Question: I made slidinguppanel using this repository <URL>
However, it contains one bug which is not covered anywhere.
When I touch anywhere to expand panel (listview) works well, but while I'm trying to expand it by holding a top of a list view (blue line on screen2) panel hide under the map (framelayout) (screen3)
How it's even possible that this blue line hiding panel under mapfragment and rest of listview expand it well?
Any ideas why? Please give me just a hint how to fix it?
Please look at the screen:

'''
<?xml version="1.0" encoding="utf-8"?>
<RelativeLayout
xmlns:android="http://schemas.android.com/apk/res/android"
xmlns:app="http://schemas.android.com/apk/res-auto"
android:layout_width="fill_parent"
android:layout_height="fill_parent">
<org.sothree.slidinguppanel.SlidingUpPanelLayout
android:id="@+id/slidingLayout"
android:gravity="bottom"
app:shadowHeight="0dp"
app:paralaxOffset="@dimen/paralax_offset"
android:layout_width="fill_parent"
android:layout_height="fill_parent">
<FrameLayout
android:gravity="top"
android:layout_width="fill_parent"
android:layout_height="fill_parent"
android:layout_below="@+id/button">
<RelativeLayout
android:id="@+id/mapContainer"
android:layout_width="fill_parent"
android:layout_height="497dp"/>
</FrameLayout>
<RelativeLayout
android:id="@+id/slidingContainer"
android:layout_width="fill_parent"
android:layout_height="fill_parent"
android:layout_below="@+id/button">
<View
android:id="@+id/transparentView"
android:visibility="gone"
android:layout_width="fill_parent"
android:layout_height="@dimen/map_height"
android:layout_alignParentTop="true"/>
<ListView
android:id="@+id/listView1"
android:cacheColorHint="@android:color/white"
android:drawSelectorOnTop="true"
android:dividerHeight="@dimen/divider_height"
android:divider="@android:color/darker_gray"
android:background="@android:color/transparent"
android:layout_width="fill_parent"
android:layout_height="fill_parent"
android:layout_below="@id/transparentView"
android:smoothScrollbar="true"
android:layout_marginTop="0dp"/>
</RelativeLayout>
</org.sothree.slidinguppanel.SlidingUpPanelLayout>
</RelativeLayout>
'''
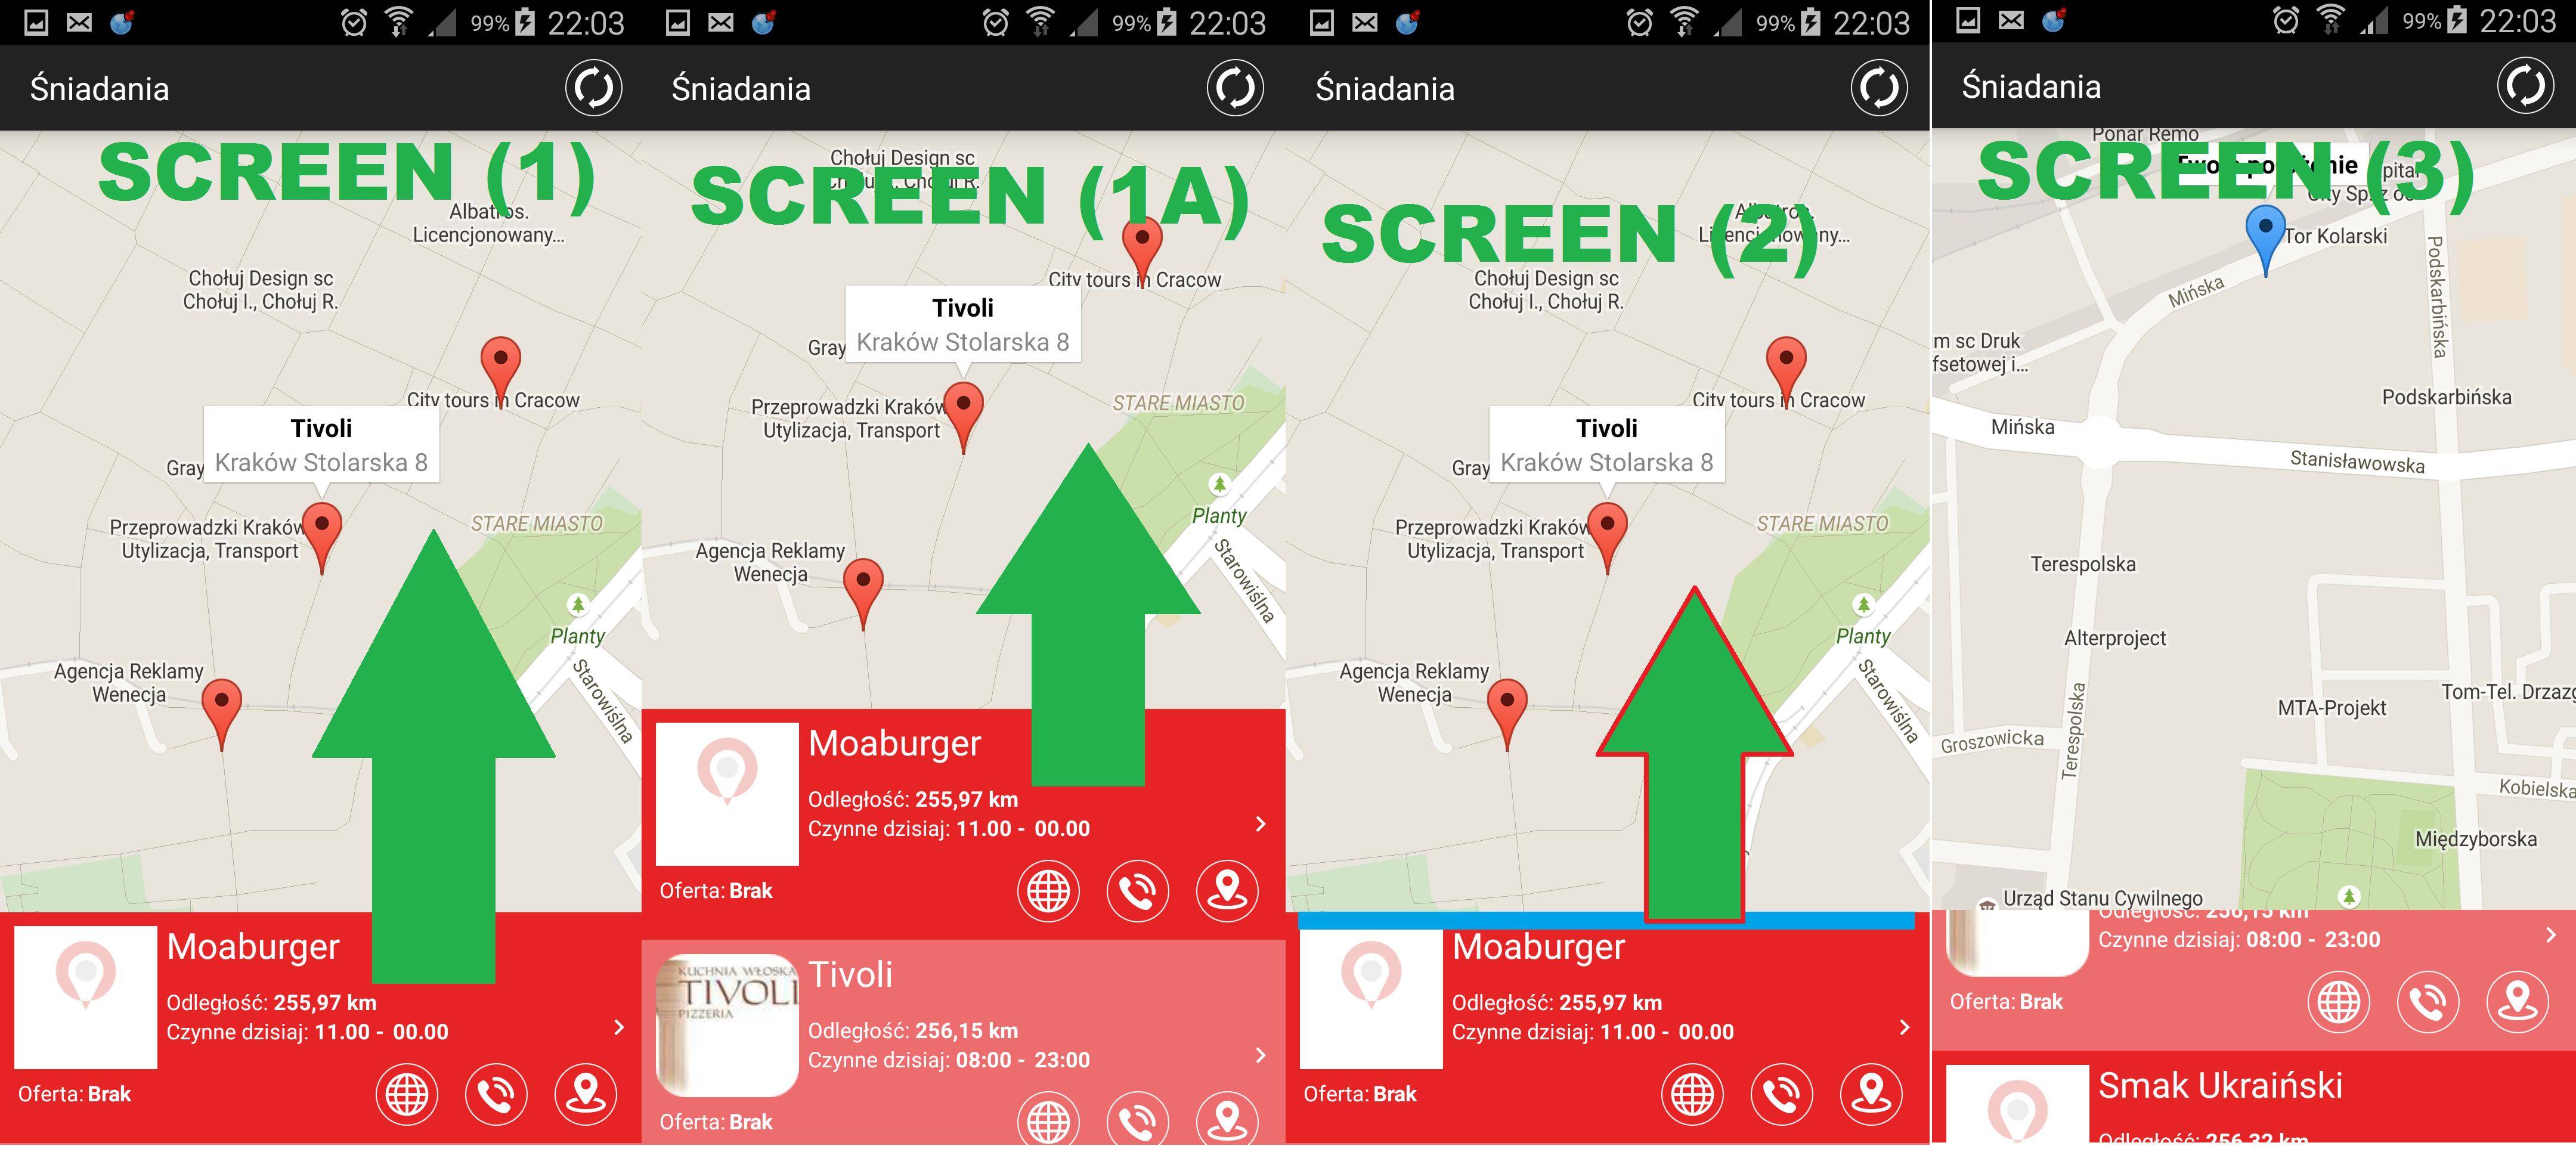
Answer: You need to override ListView
'''
public class LockableListView extends ListView {
private boolean mScrollable = true;
public LockableListView(Context context) {
super(context);
}
public LockableListView(Context context, AttributeSet attrs) {
super(context, attrs);
}
public LockableListView(Context context, AttributeSet attrs, int defStyle) {
super(context, attrs, defStyle);
}
public void setScrollingEnabled(boolean enabled) {
mScrollable = enabled;
}
@Override
public boolean onTouchEvent(MotionEvent ev) {
switch (ev.getAction()) {
case MotionEvent.ACTION_DOWN:
// if we can scroll pass the event to the superclass
if (mScrollable) {
return super.onTouchEvent(ev);
}
// only continue to handle the touch event if scrolling enabled
return mScrollable; // mScrollable is always false at this point
default:
return super.onTouchEvent(ev);
}
}
@Override
public boolean onInterceptTouchEvent(MotionEvent ev) {
// Don't do anything with intercepted touch events if
// we are not scrollable
if (!mScrollable) {
return false;
} else {
return super.onInterceptTouchEvent(ev);
}
}
'''
}
Then put disable scrolling when needed
'''
private void collapseMap() {
mSpaceView.setVisibility(View.VISIBLE);
mTransparentView.setVisibility(View.GONE);
if (mMap != null && mLocation != null) {
mMap.animateCamera(CameraUpdateFactory.newLatLngZoom(mLocation, 11f), 1000, null);
}
mListView.setScrollingEnabled(true);
}
private void expandMap() {
mSpaceView.setVisibility(View.GONE);
mTransparentView.setVisibility(View.INVISIBLE);
if (mMap != null) {
mMap.animateCamera(CameraUpdateFactory.zoomTo(14f), 1000, null);
}
mListView.setScrollingEnabled(false);
}
'''
I pushed this changes to GitHub <URL>
Enjoy